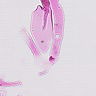
Metastatic tissue present: no